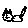
Label: cat